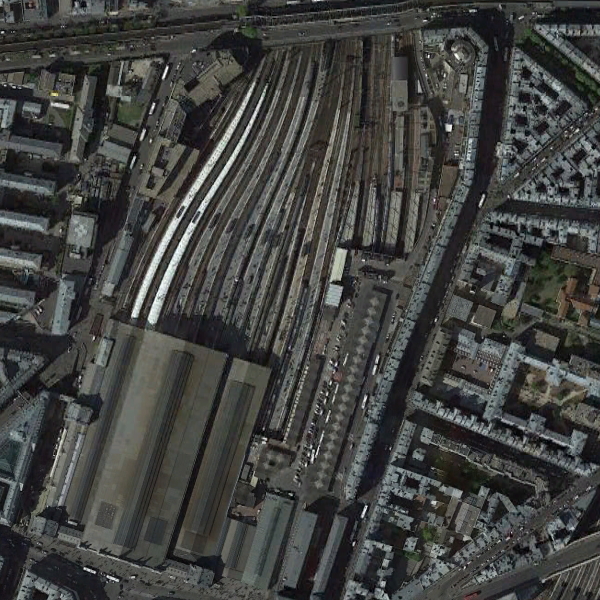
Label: RailwayStation